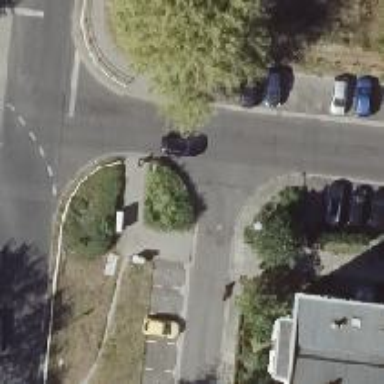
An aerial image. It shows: Unmarked road crossing.